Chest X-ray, AP view. Patient: 51 years old, sex M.
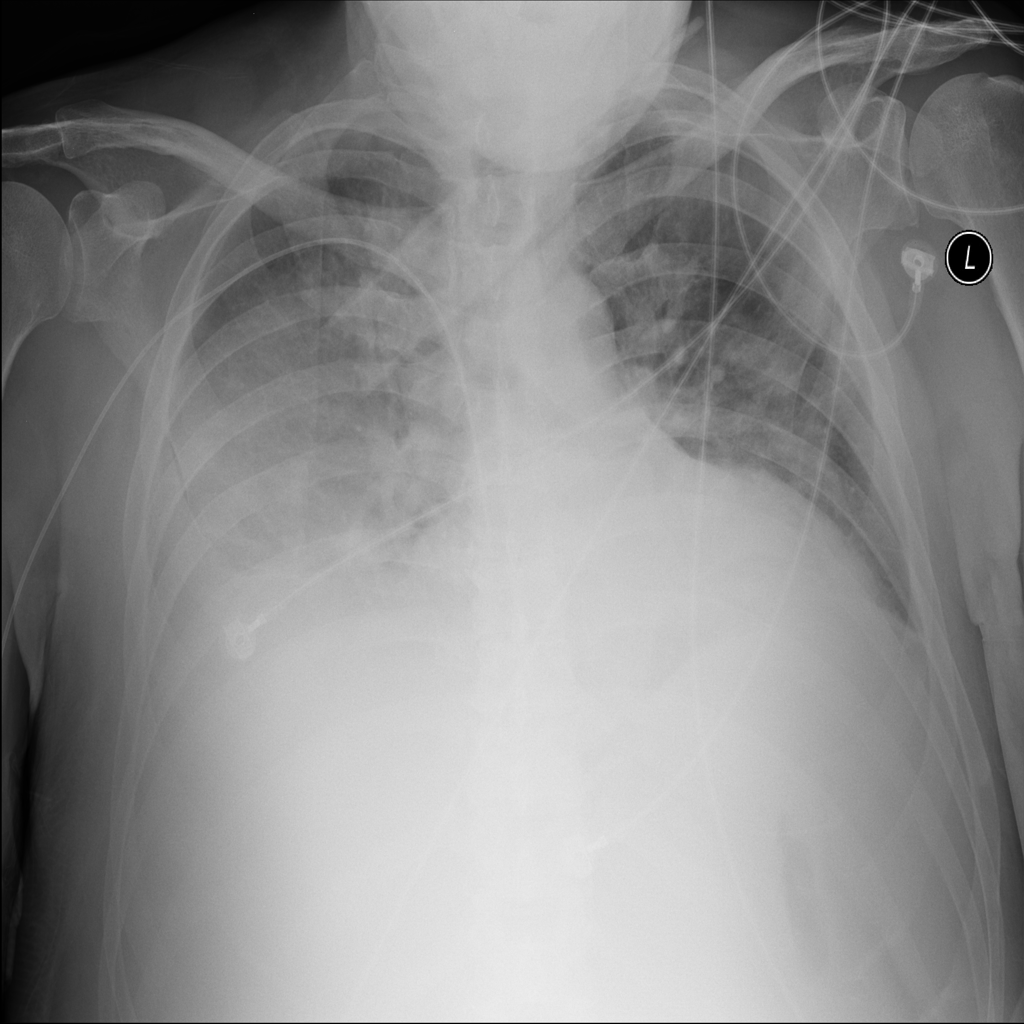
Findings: Infiltration